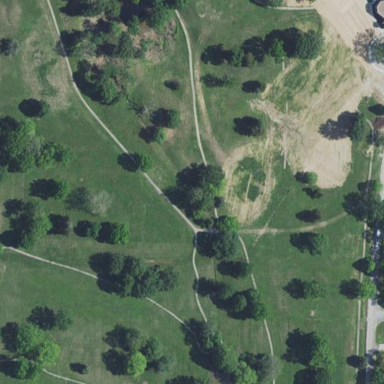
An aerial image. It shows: Golf course surrounded by greenery.